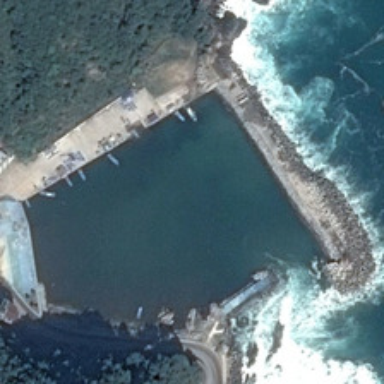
Many green trees are near a port with several boats .